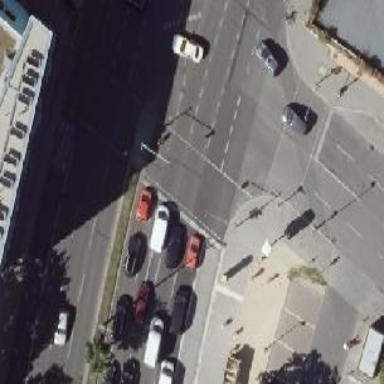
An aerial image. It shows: Crossing with traffic signals and central island.